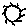
Label: sun